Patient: sex F, age 56
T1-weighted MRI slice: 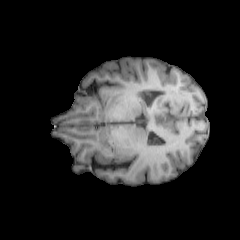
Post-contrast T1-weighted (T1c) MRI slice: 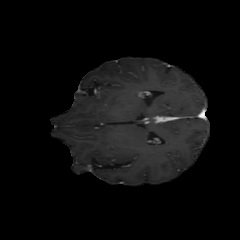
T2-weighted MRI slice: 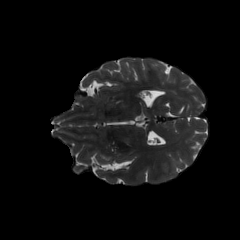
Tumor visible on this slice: no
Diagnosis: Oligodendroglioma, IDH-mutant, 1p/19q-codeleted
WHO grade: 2